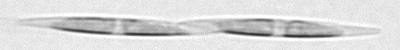
Label: Pseudo-nitzschia